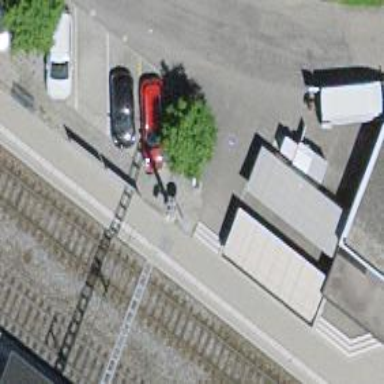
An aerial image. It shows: Car sharing facility.